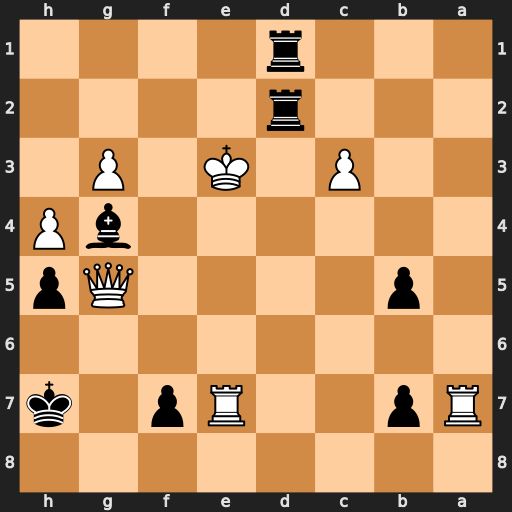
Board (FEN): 8/Rp2Rp1k/8/1p4Qp/6bP/2P1K1P1/3r4/3r4
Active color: b
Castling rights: -
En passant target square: -
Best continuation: Re2+ Kf4 Rf1#